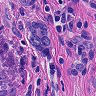
Metastatic tissue present: yes